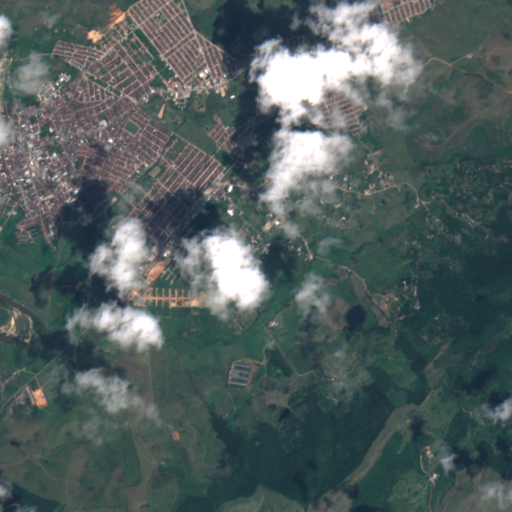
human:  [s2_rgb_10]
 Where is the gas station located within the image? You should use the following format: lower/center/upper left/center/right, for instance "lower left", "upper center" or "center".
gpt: The gas station is located in the upper left of the image.
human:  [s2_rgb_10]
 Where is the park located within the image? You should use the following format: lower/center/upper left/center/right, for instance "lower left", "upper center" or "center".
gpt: The park is located in the left of the image.
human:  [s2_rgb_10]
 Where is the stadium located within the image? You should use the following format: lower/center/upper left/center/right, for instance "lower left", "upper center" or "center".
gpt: The stadium is located in the upper left of the image.
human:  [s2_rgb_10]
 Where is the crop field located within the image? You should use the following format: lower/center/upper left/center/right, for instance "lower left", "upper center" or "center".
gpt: There is no crop field in the image.